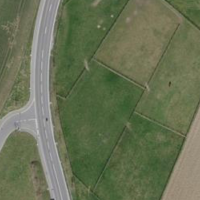
EUNIS habitat code: 55
Species observed at this site:
Ciconia ciconia